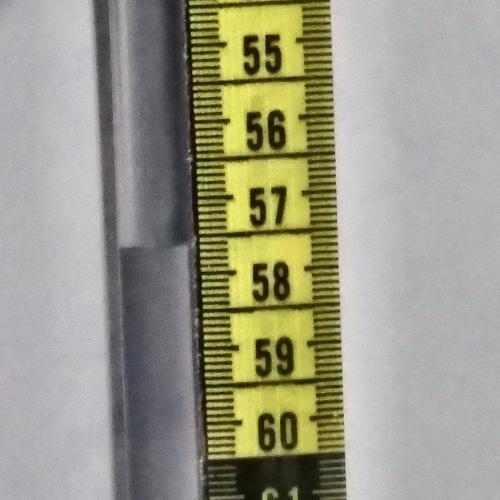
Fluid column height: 57.6 cm